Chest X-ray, AP view. Patient: 10 years old, sex F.
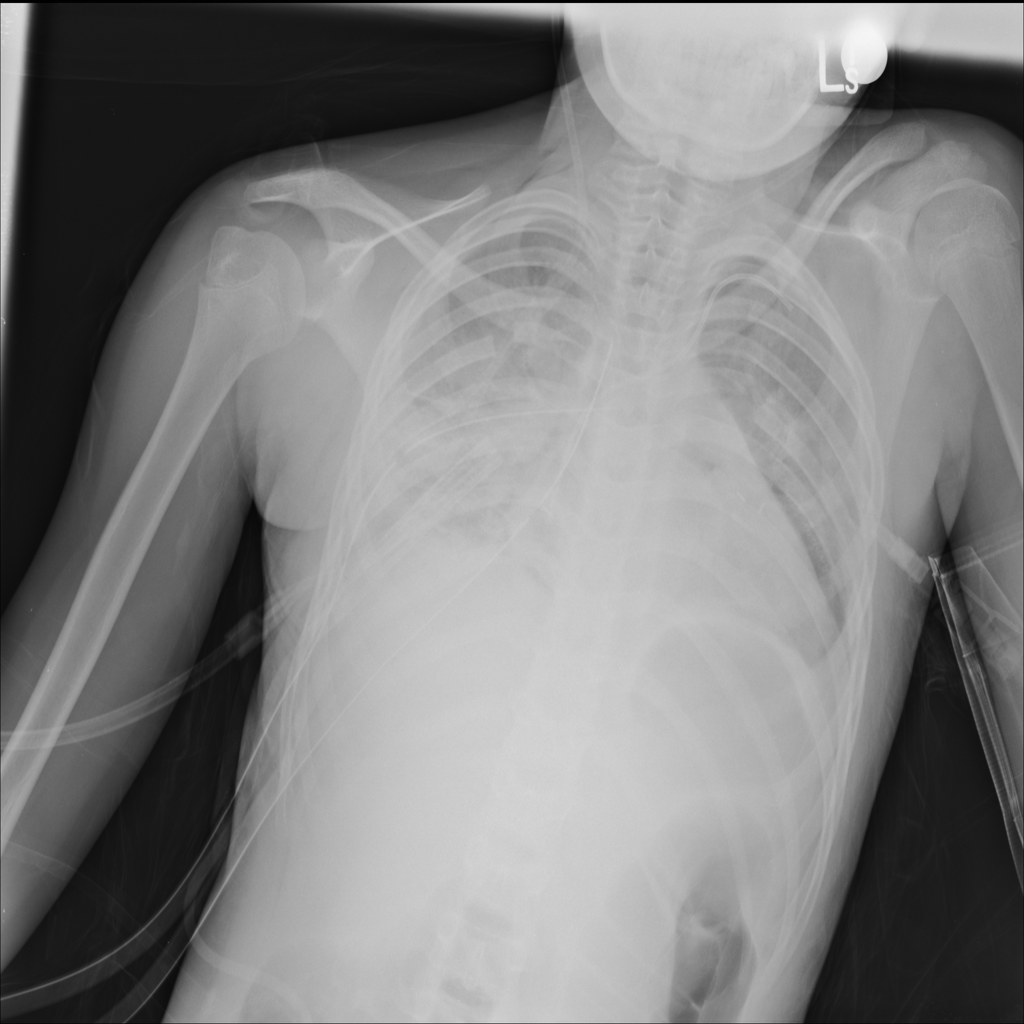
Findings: No Finding